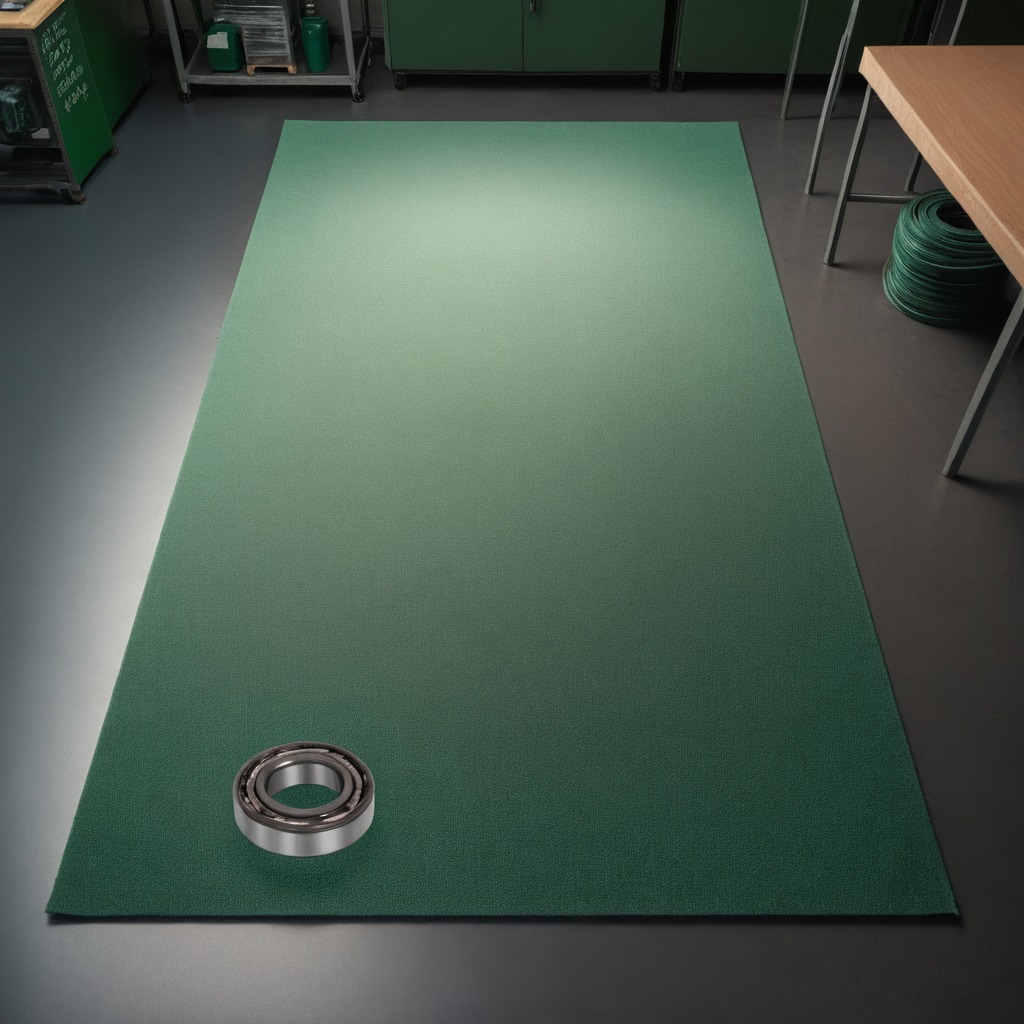
A metal ball bearing lying on the green rubber mat inside a workshop under bright overhead lighting crisp shadows high clarity worn but beneath the mat